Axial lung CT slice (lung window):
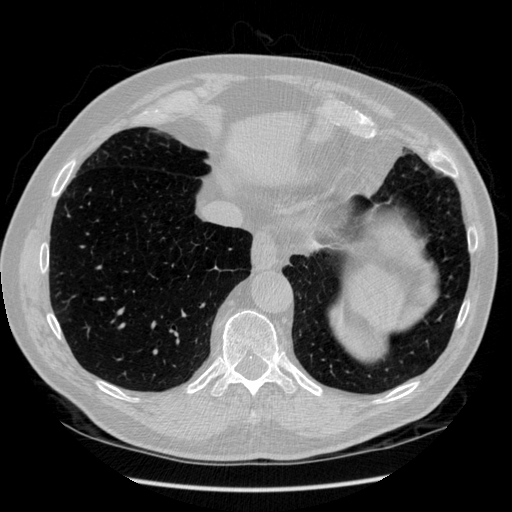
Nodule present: no